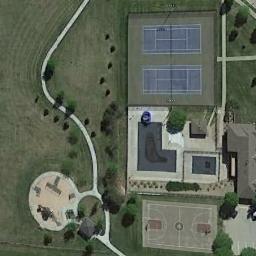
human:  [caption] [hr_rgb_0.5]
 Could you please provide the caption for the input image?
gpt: The tennis court is on the grass next to some trees .

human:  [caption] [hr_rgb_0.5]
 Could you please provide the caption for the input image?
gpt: Many trees are near the tennis courts .

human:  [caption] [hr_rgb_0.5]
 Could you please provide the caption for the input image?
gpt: Tennis court, Basketball court and swimming pool next to the lawn, Next to the building .

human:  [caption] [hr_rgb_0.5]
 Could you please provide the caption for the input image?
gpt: Two tennis courts are surrounded by trees .

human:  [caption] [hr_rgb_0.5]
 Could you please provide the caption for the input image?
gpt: The tennis courts are beside a green meadow .